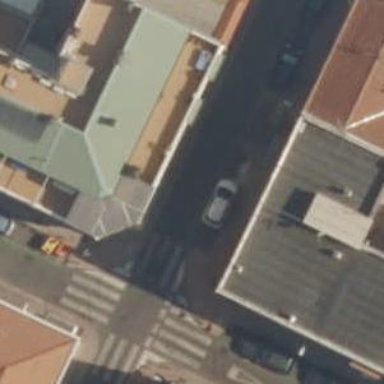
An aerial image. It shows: Uncontrolled zebra crossing on the road.